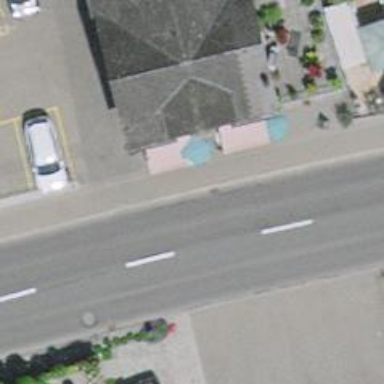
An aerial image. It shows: Restaurant.